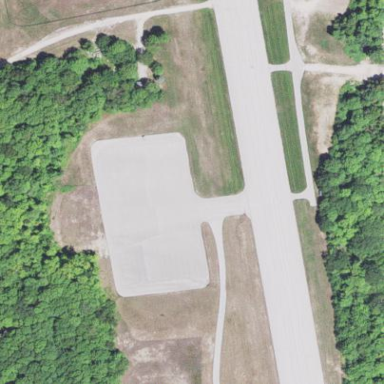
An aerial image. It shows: Apron area at the airport with paved surface.